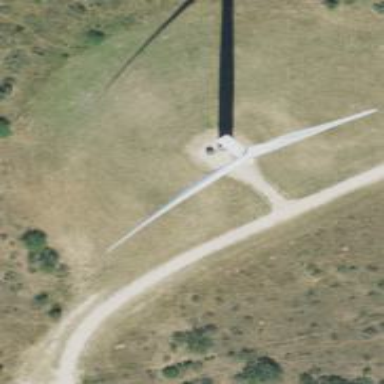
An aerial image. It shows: Wind generator powered by wind. The generator type is horizontal axis and it uses wind turbines.